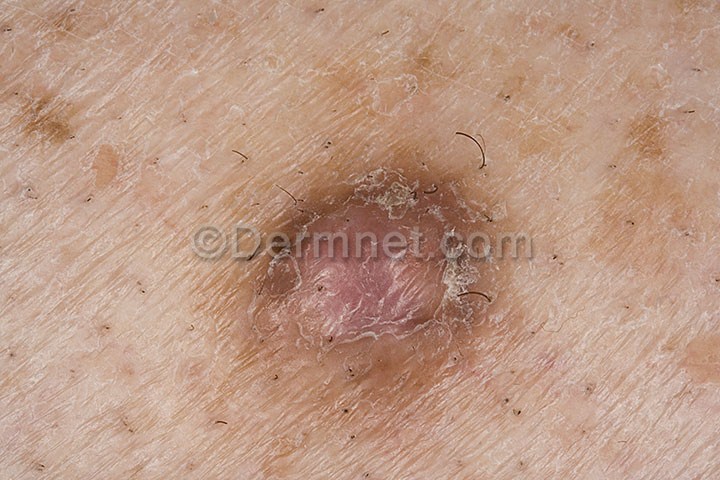
Disease: Seborrheic Keratoses and other Benign Tumors